Question: I am using Django OAuth Toolkit and I successfully create sign_up call - which in return gives me this response:
'''
{
"username": "boban16",
"client_id": "sxFB8WOd5qupdyp5c4pjJHXAQQFPVCW7FKA3SUmy",
"client_secret": "3nUreBDpx9cCSEeVyOhpXZ76Om0keOxFwK2rRQJNK5wvYuA1tUF37sH0Of473wCgeJ3tCmflN9kPnP9VkgepWxrARC6iimqI6y34pyVU7otlcXHjS2SSOmsP2c0XNxrA"
}
'''
So, I am now trying to make a call to generate token using Postman application - request looks like this:

And this is the response:
'''
{
"error_description": "Invalid credentials given.",
"error": "invalid_grant"
}
'''
This is my code from
'''
urlpatterns = patterns('',
url(r'^sign_up/$', SignUp.as_view(), name="sign_up"),
url(r'^login/$', Login.as_view(), name="login"),
url(r'^o/', include('oauth2_provider.urls', namespace='oauth2_provider')),
)
'''
This is part from
'''
REST_FRAMEWORK = {
'DEFAULT_AUTHENTICATION_CLASSES': (
# 'rest_framework.authentication.BasicAuthentication',
'oauth2_provider.ext.rest_framework.OAuth2Authentication',
),
'DEFAULT_PERMISSION_CLASSES': (
'rest_framework.permissions.AllowAny',
),
}
'''
I am not sure what is the problem and how can I fix it. Has anyone some advice how to make it work? Thanks a lot!
------- UPDATE --------
I finally got some response:
'''
curl -v http://127.0.0.1:8000/o/token/ -X POST -u "<client_id>:<client_secret>" -d "grant_type=client_credentials"
'''
And this is the response:
'''
* Hostname was NOT found in DNS cache
* Trying 127.0.0.1...
* Connected to 127.0.0.1 (127.0.0.1) port 8000 (#0)
* Server auth using Basic with user 'JNBUdgUJ44ndu49yeokHxU0ZUNfIbpdESC8PVTQU'
> POST /o/token/ HTTP/1.1
> Authorization: Basic Sk5CVWRnVUo0NG5kdTQ5eWVva0h4VTBaVU5mSWJwZEVTQzhQVlRRVTpaQVNwZ0xLY3didXA2ajJ2YlJqakc1WlFZenpWWFZWQU5HcHJ0WWZVNnIya2VpUkEzZW9vNlh5M0tSMENkOGpWN3FLT2xFTENoTHZTUk5vTzBkUE5YNGdoRXdvRnB4UDNKbHdxY0FqRkpIV0RmSkJzYnpmNjJ5dE5DaEFVM29RcA==
> User-Agent: curl/7.37.1
> Host: 127.0.0.1:8000
> Accept: */*
> Content-Length: 29
> Content-Type: application/x-www-form-urlencoded
>
* upload completely sent off: 29 out of 29 bytes
* HTTP 1.0, assume close after body
< HTTP/1.0 401 UNAUTHORIZED
< Date: Sat, 13 Jun 2015 16:14:19 GMT
< Server: WSGIServer/0.2 CPython/3.4.3
< Content-Type: application/json
< Cache-Control: no-store
< Pragma: no-cache
< X-Frame-Options: SAMEORIGIN
<
* Closing connection 0
{"error": "unauthorized_client"}
'''
As you can see in response - I got authorization token, but it says at the end - unauthorized client. Is that okay or not? Thanks!
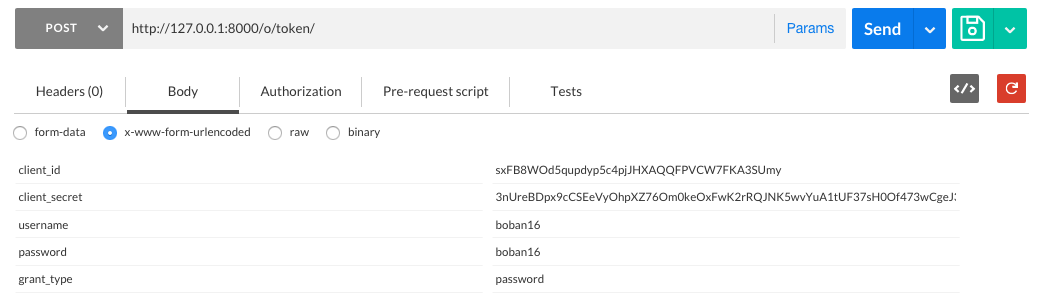
Answer: I figured out the problem.
There was an issue in post_save signal which was creating applications automatically.
'''
def create_auth_client(sender, instance=None, created=False, **kwargs):
"""
Intended to be used as a receiver function for a 'post_save' signal
on a custom User model
Creates client_id and client_secret for authenticated users
"""
if created:
Application.objects.create(user=instance,
client_type=Application.CLIENT_CONFIDENTIAL,
authorization_grant_type=Application.GRANT_CLIENT_CREDENTIALS)
# TODO
post_save.connect(create_auth_client, sender=User)
'''
This is now the correct solution. Then you can use these calls for sign_up / getting oauth2 token:
'''
curl -X POST -F "username=test1" -F "password=test1" http://127.0.0.1:8000/sign_up/
curl -X POST -d "grant_type=client_credentials" -u "<client_id>:<client_secret>" http://127.0.0.1:8000/o/token/
'''